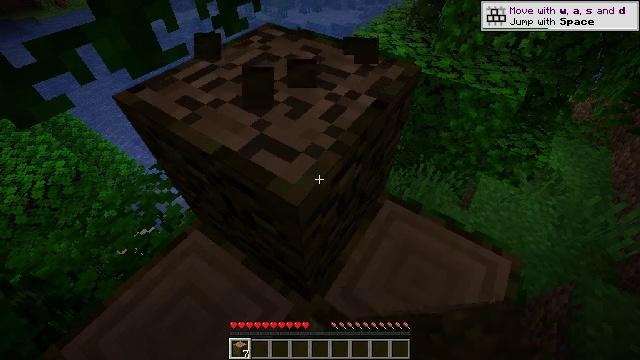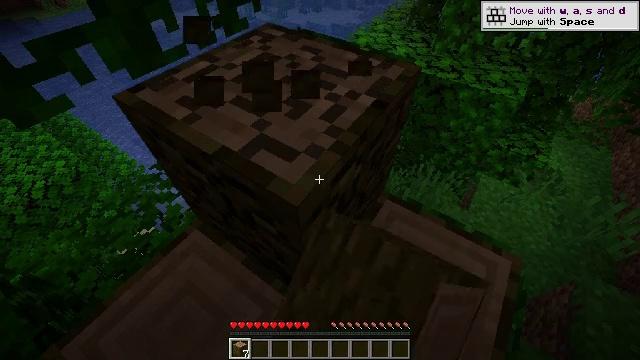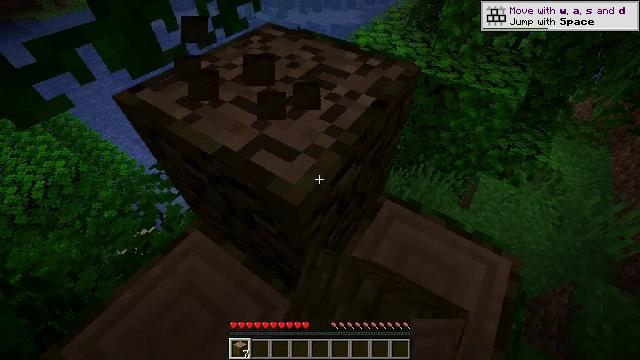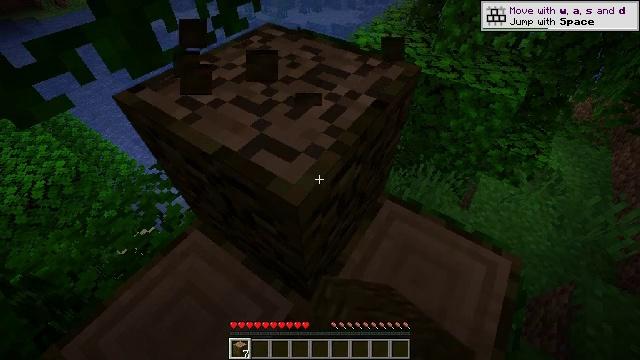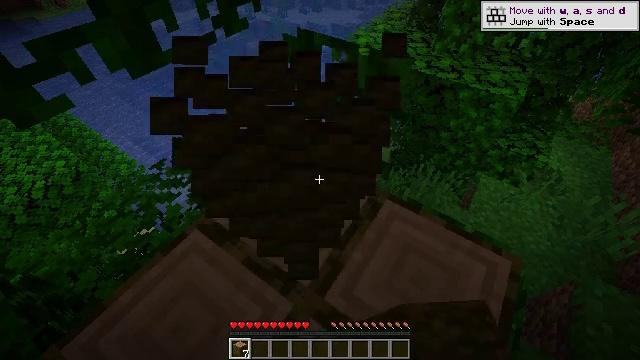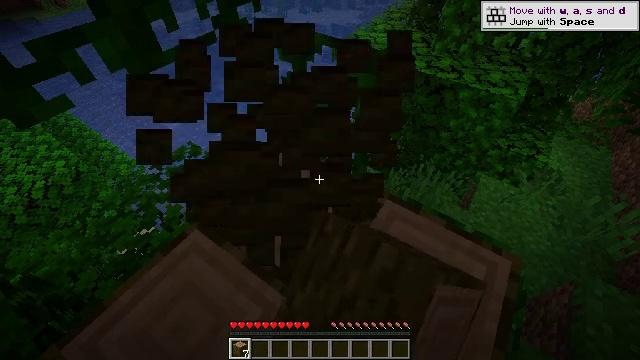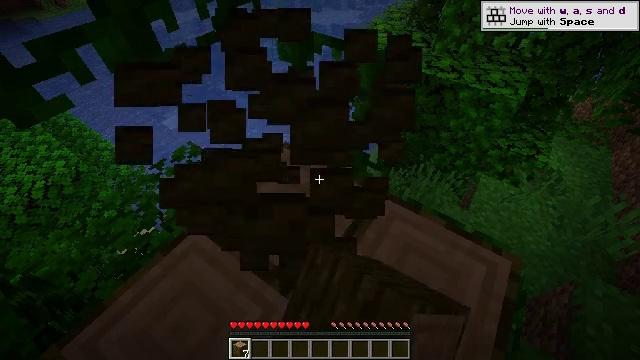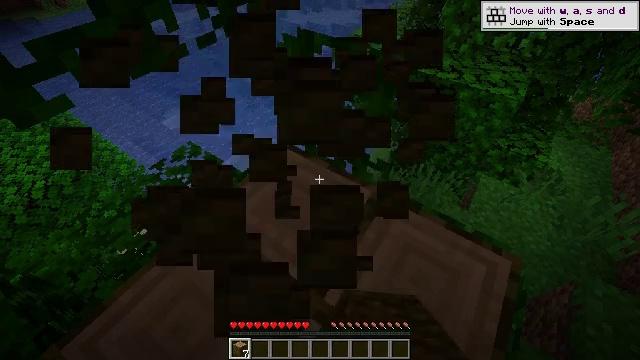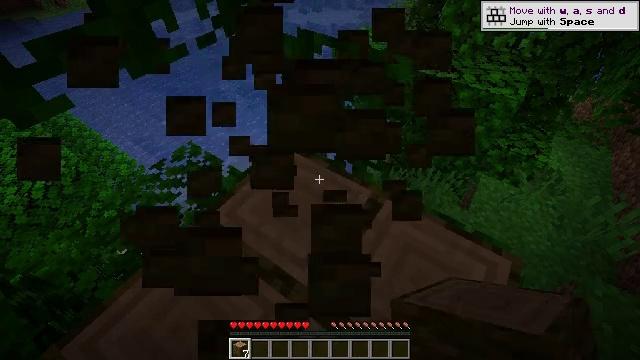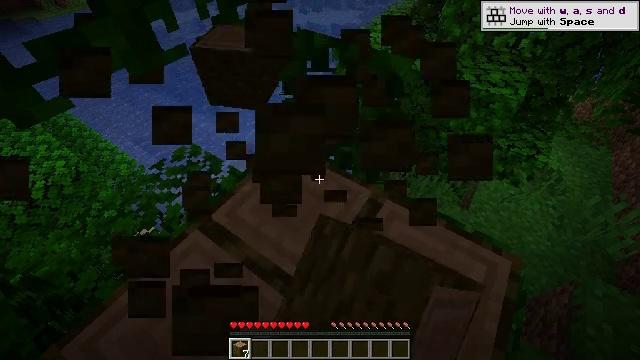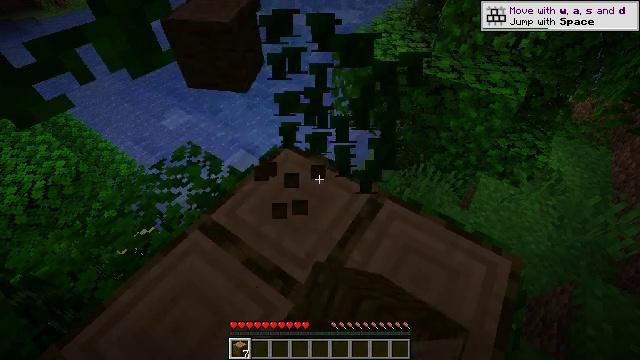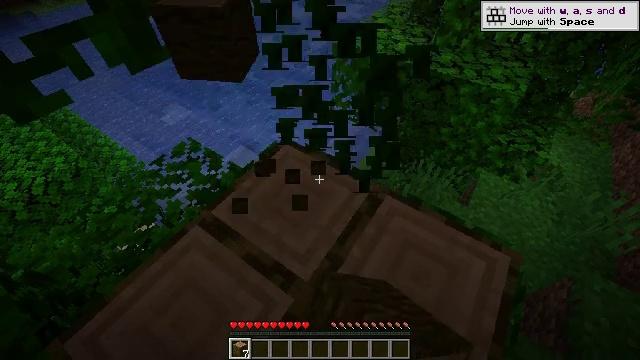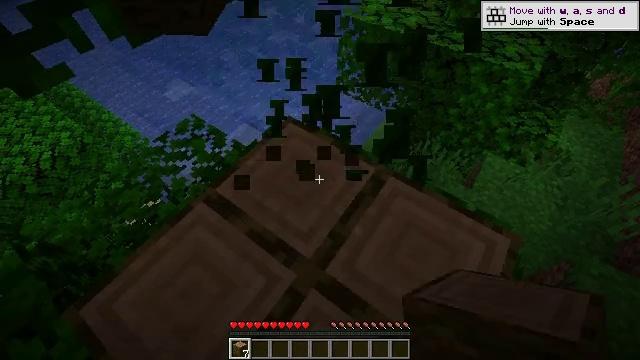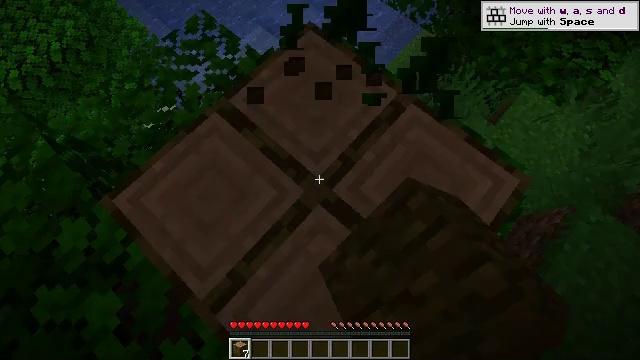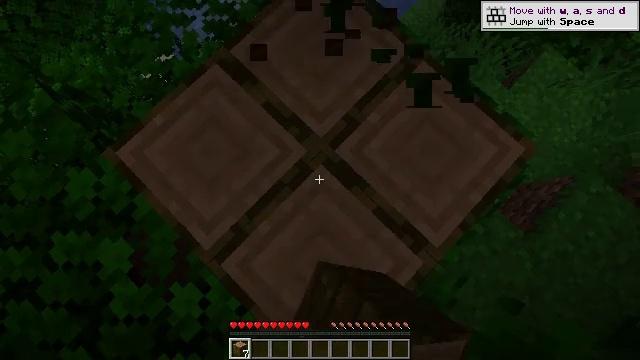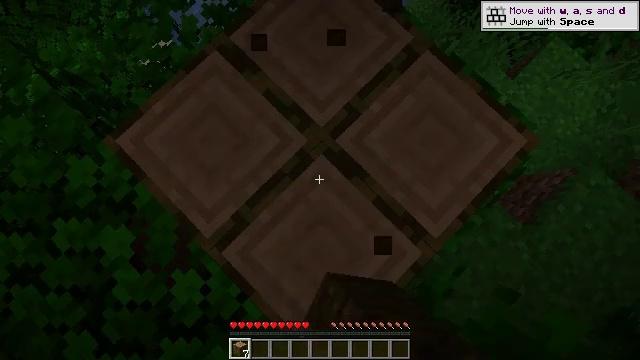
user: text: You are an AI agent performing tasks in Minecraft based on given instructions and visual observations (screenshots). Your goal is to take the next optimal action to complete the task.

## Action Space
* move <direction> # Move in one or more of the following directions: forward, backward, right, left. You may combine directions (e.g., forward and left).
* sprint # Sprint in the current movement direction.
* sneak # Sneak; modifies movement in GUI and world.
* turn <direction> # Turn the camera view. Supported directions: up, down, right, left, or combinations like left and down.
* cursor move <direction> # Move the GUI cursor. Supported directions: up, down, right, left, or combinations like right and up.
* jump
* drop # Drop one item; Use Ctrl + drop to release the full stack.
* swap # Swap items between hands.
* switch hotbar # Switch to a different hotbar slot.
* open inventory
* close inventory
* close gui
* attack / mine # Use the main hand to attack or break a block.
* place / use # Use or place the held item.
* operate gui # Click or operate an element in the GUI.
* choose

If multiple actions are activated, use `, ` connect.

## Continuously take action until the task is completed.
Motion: motion action
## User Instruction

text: Mine the jungle log in the rainforest biome.
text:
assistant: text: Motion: attack / mine
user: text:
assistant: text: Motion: attack / mine
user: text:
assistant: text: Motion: attack / mine
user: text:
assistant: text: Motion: attack / mine
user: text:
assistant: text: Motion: attack / mine
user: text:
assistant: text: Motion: attack / mine
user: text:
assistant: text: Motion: attack / mine
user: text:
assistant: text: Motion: attack / mine
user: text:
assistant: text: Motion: attack / mine
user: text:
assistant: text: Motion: attack / mine
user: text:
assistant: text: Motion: attack / mine
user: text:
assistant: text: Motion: turn left and down, attack / mine
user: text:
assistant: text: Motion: turn left and down, attack / mine
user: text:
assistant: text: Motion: turn left and down, attack / mine
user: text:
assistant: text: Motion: turn down, attack / mine
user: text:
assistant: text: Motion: attack / mine
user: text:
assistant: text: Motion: attack / mine
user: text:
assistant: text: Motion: attack / mine
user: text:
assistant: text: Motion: attack / mine
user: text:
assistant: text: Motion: attack / mine
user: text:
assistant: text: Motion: attack / mine
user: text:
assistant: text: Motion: attack / mine
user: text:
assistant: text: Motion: attack / mine
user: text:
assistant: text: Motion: attack / mine
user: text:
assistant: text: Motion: attack / mine
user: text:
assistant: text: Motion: attack / mine
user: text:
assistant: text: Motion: attack / mine
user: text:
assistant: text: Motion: attack / mine
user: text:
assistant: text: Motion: attack / mine
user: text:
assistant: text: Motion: attack / mine